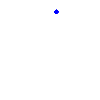
Particle: pion